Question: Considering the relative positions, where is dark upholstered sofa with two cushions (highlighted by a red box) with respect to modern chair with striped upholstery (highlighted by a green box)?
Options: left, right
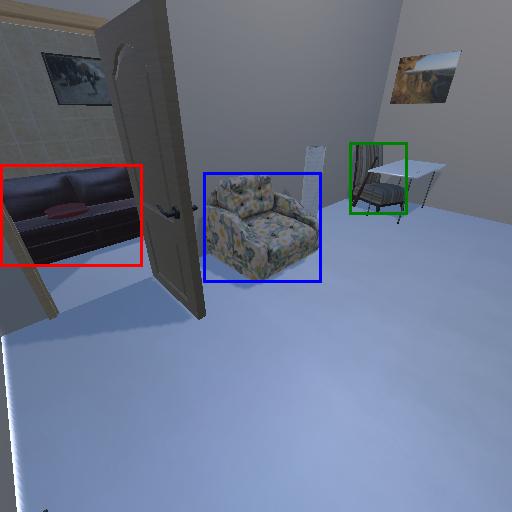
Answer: left